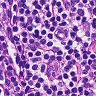
Metastatic tissue present: no